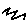
Label: zigzag